Aerial crown-view tile of a tropical tree (Barro Colorado Island, Panama), acquired 20240716:
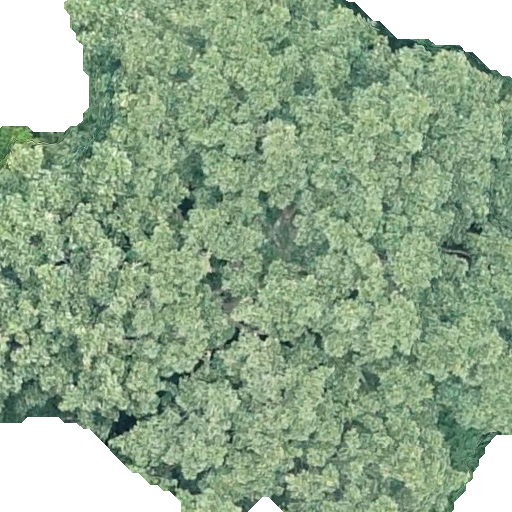
Species: Ficus obtusifolia
GBIF accepted scientific name: Ficus obtusifolia
Crown area: 441.856 m²